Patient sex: M
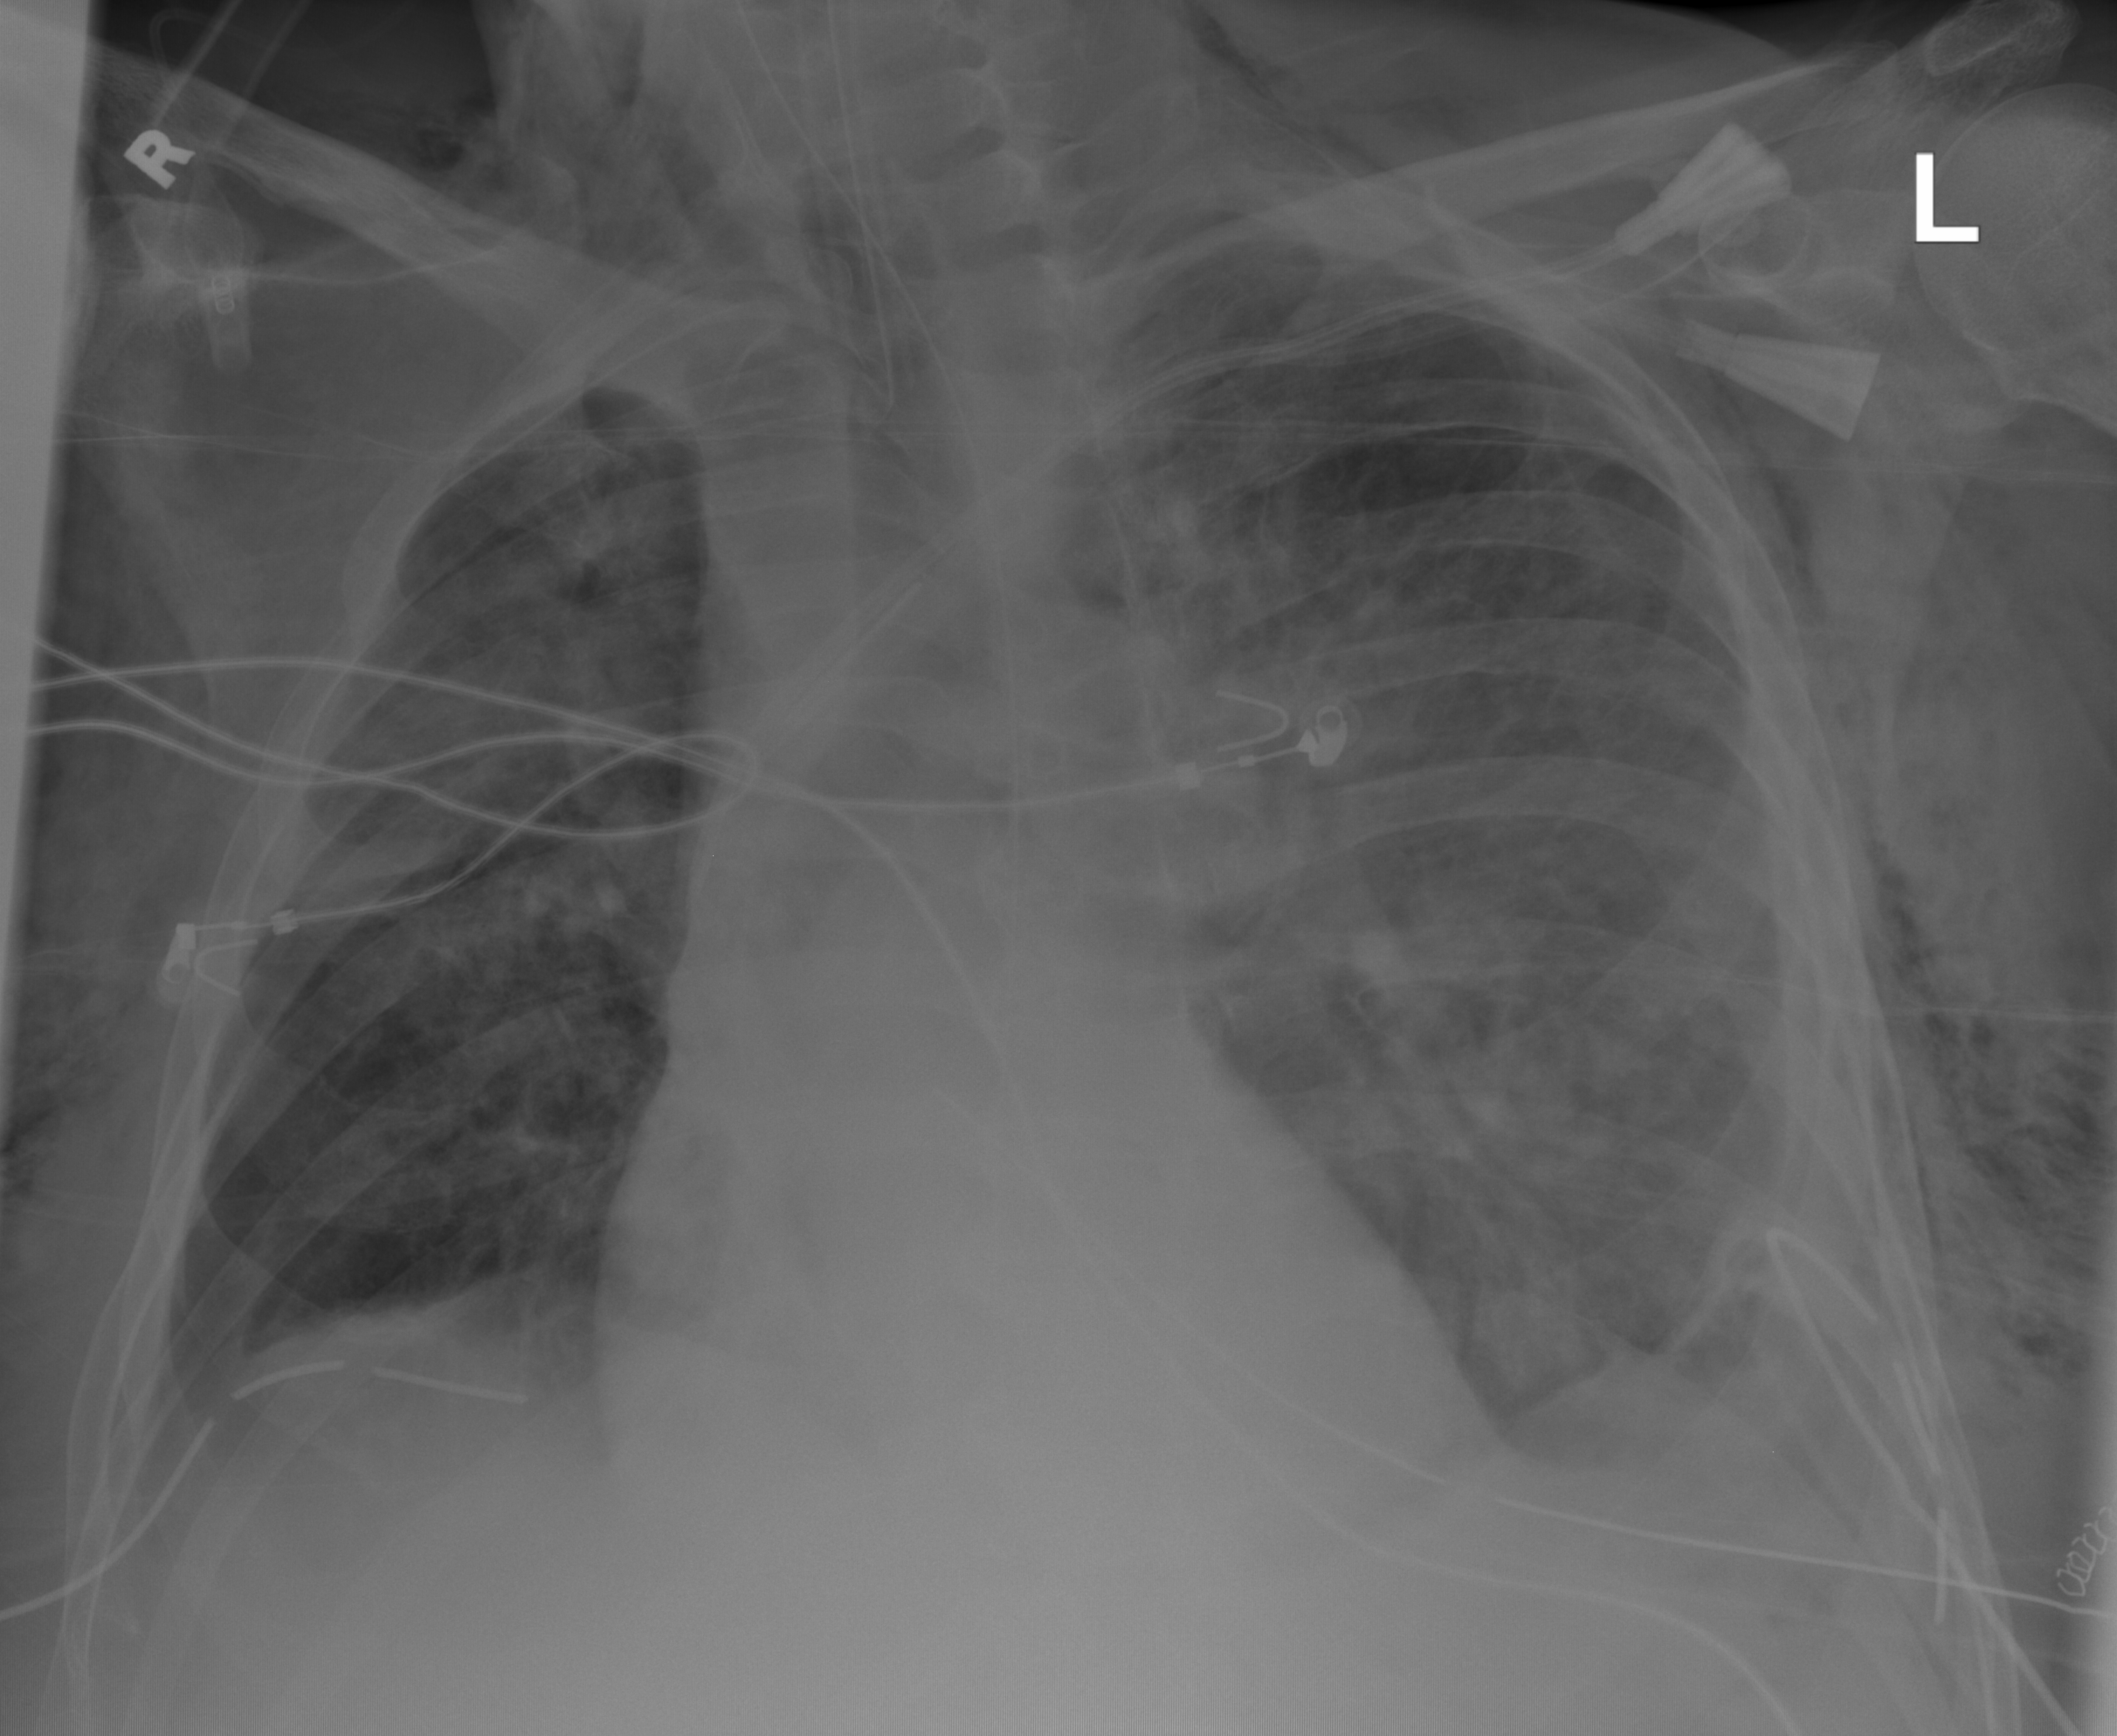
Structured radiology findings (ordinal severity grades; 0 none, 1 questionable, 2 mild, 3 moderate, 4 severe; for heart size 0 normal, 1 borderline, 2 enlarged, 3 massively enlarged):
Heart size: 1
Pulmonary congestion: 0
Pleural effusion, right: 1
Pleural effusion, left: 1
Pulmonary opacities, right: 1
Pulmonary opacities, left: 2
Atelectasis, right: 1
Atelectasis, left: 2